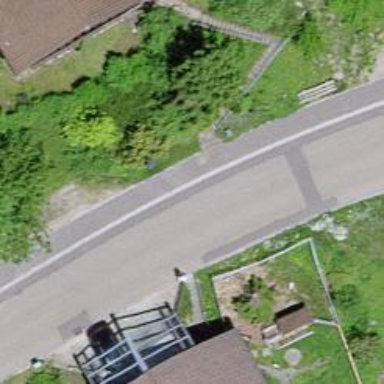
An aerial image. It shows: Sidewalk along the footway.